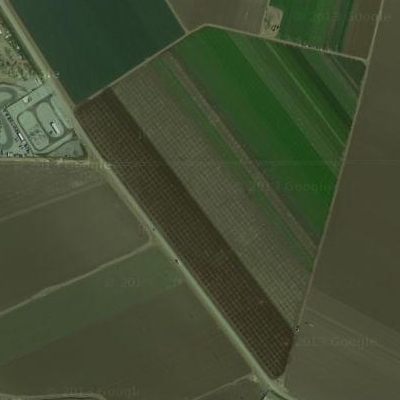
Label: bField